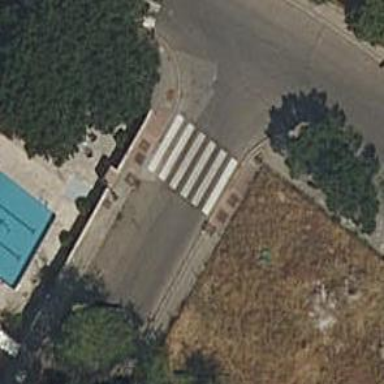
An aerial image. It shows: Zebra crossing on the road.